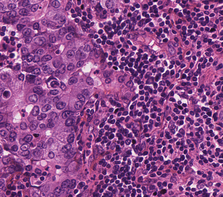
Tumor epithelial tissue: yes
Tumor-associated stroma tissue: yes
Normal tissue: no